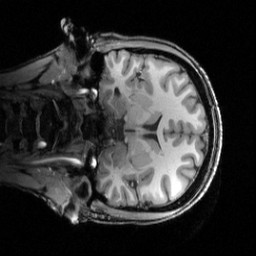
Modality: T1w
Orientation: coronal
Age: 28
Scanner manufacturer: siemens
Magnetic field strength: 3 T
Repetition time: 2.5 s
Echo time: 0.00444 s